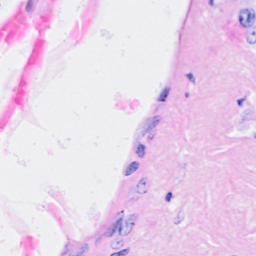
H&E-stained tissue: Breast